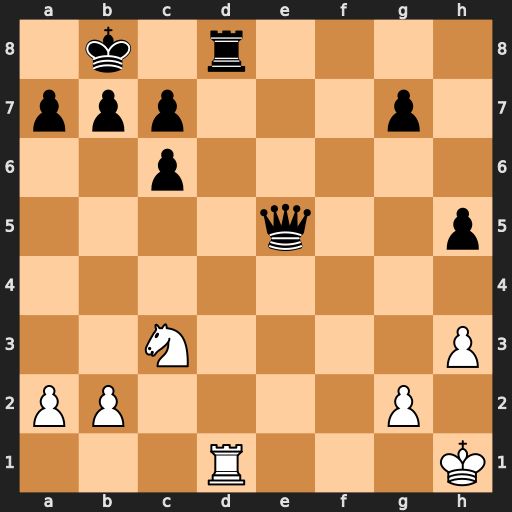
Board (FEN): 1k1r4/ppp3p1/2p5/4q2p/8/2N4P/PP4P1/3R3K
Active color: w
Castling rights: -
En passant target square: -
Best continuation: Rxd8#